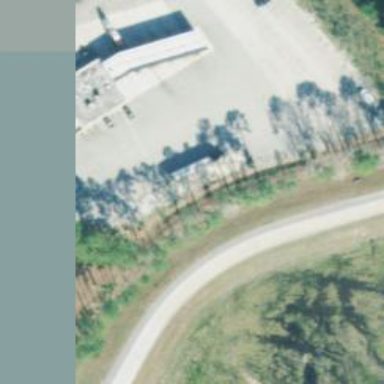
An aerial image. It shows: Weighbridge facility.